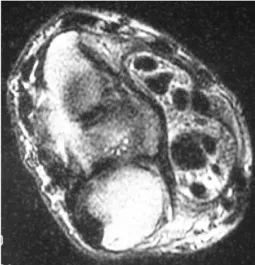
B: Axial T2-weighted MR image showed a mass with high signal intensity mass and many rice bodies with low signal intensity.
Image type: radiology (mri)